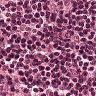
Metastatic tissue present: no